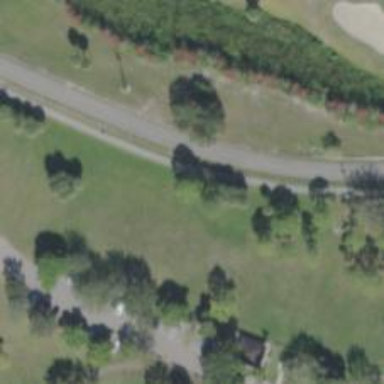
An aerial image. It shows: Disc golf hole.